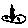
Label: square